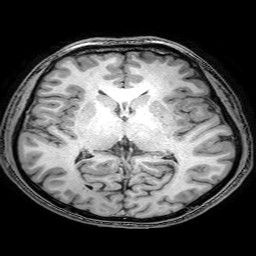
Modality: T1w
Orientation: coronal
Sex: male
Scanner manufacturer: philips
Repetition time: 0.008241 s
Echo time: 0.00378 s